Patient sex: F
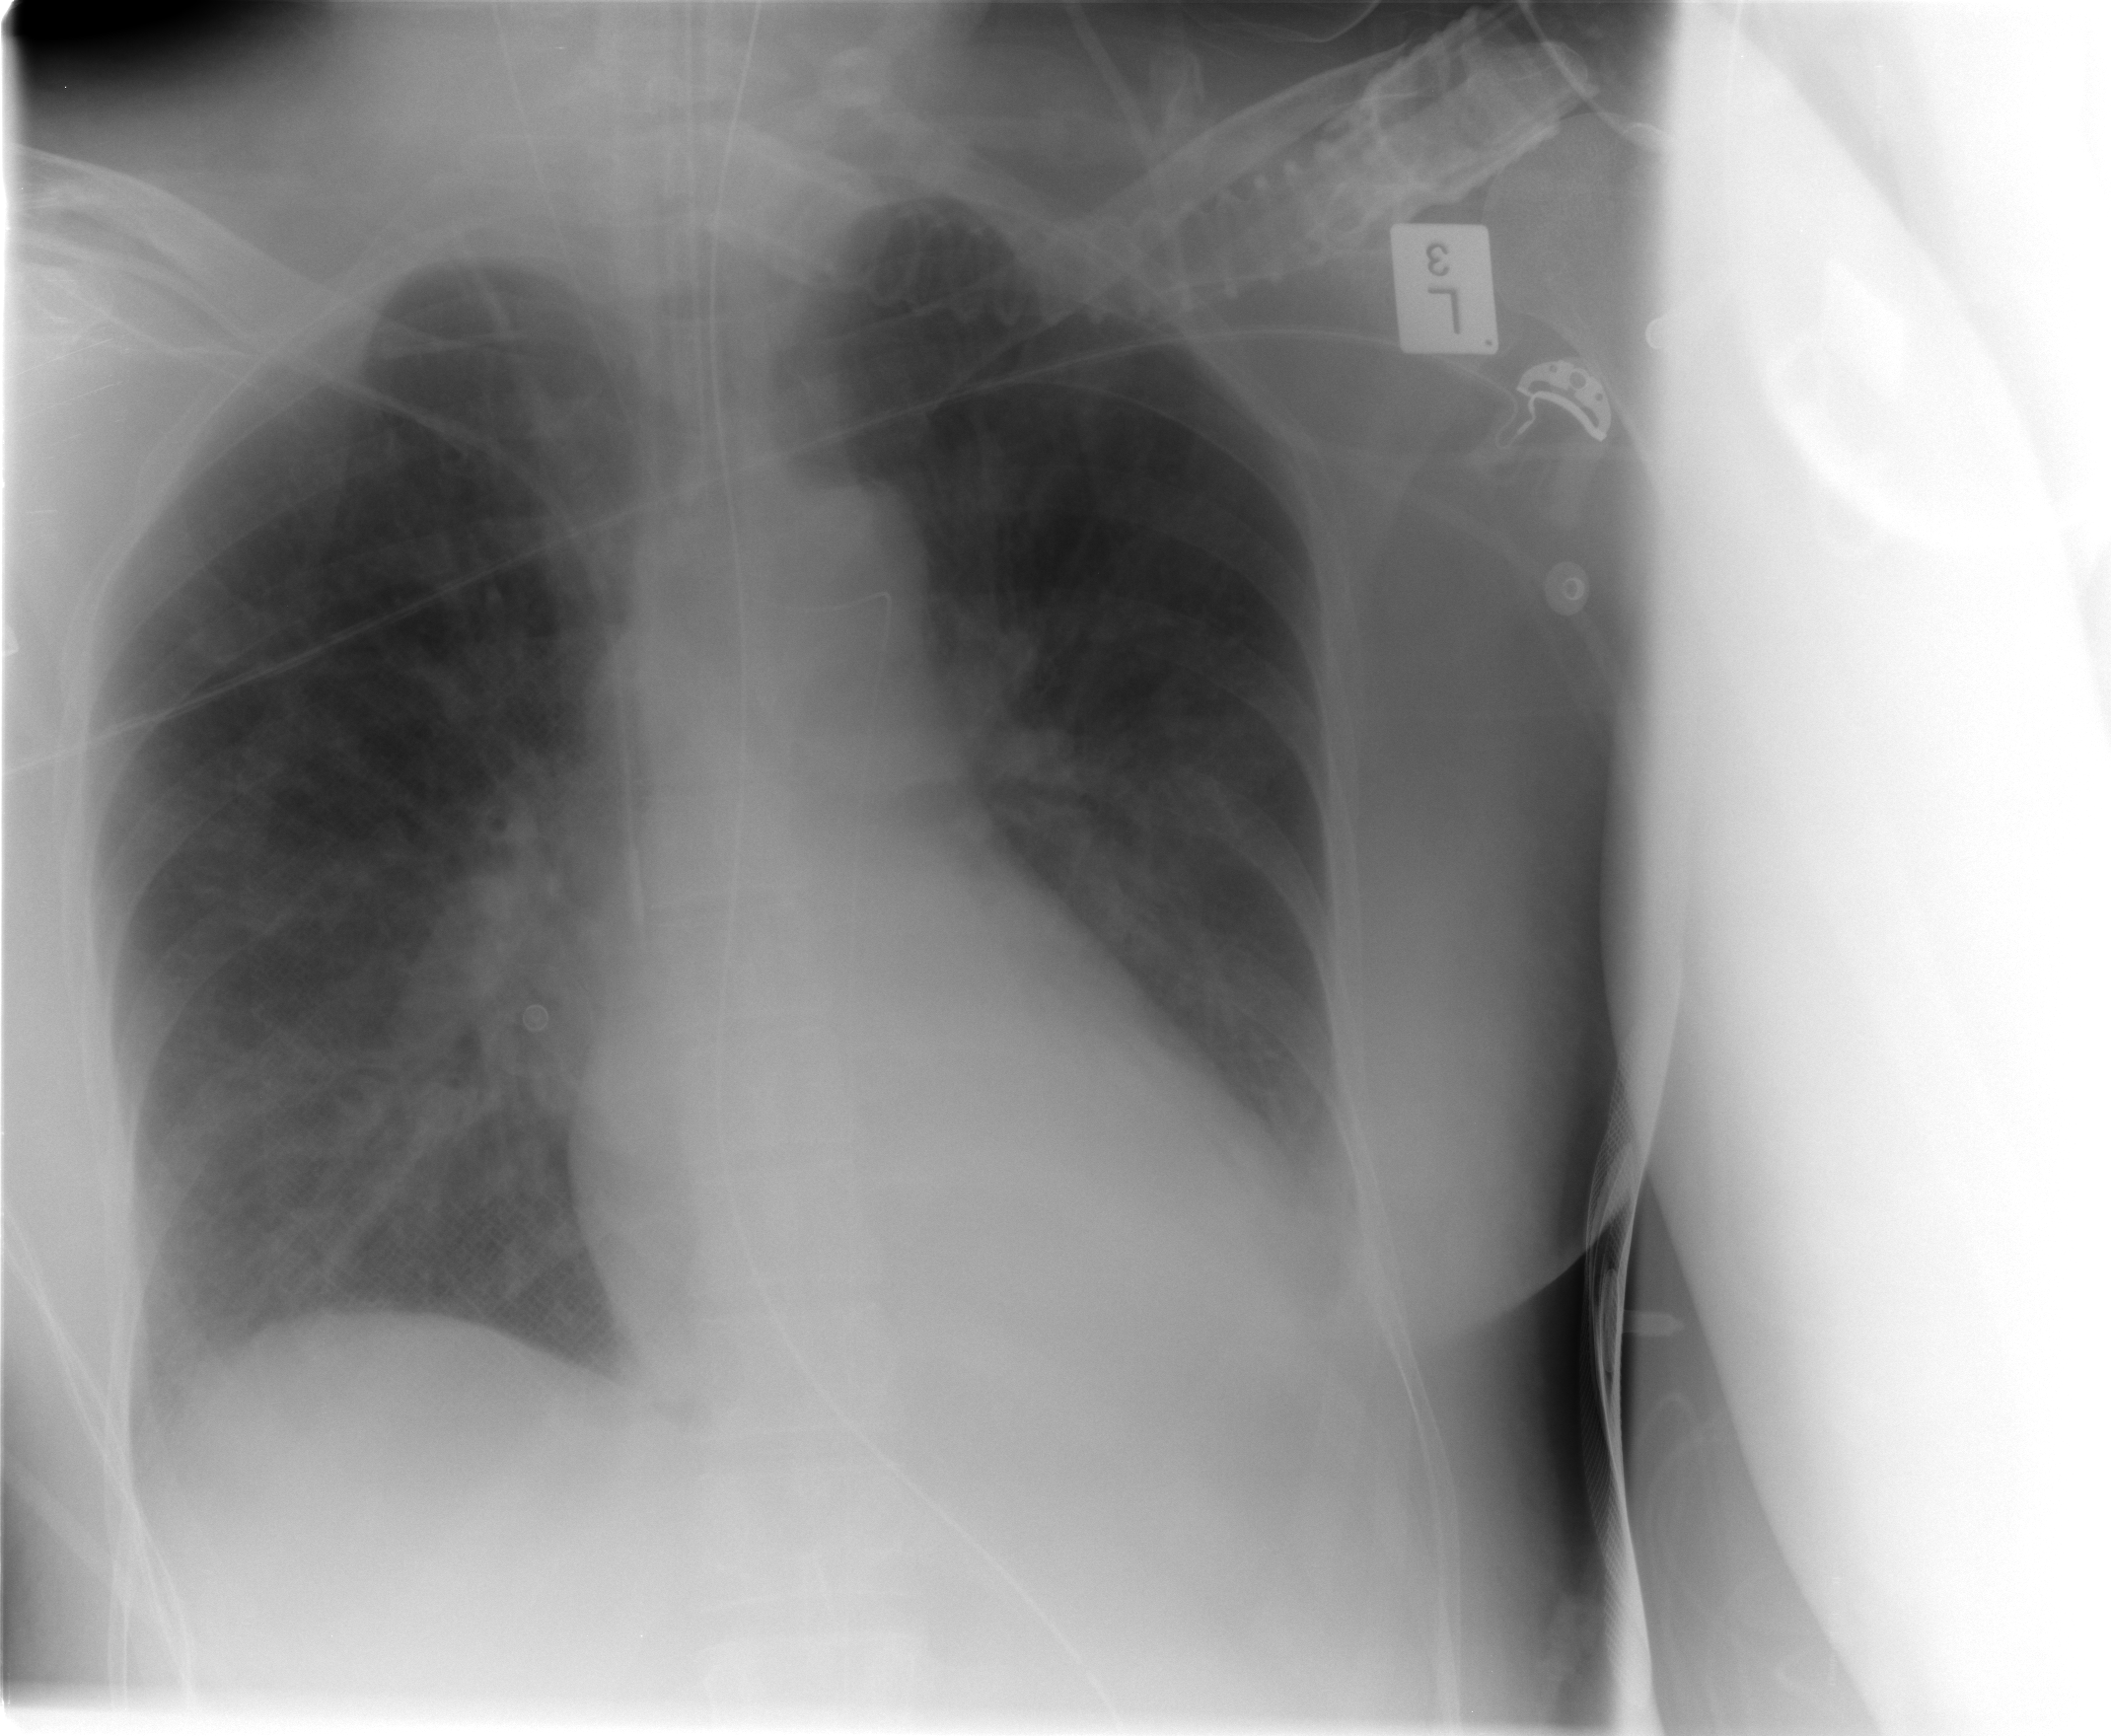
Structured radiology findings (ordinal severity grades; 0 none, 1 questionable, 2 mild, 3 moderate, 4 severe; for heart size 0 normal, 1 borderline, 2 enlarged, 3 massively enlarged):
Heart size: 0
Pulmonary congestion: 2
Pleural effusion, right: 1
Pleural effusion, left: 1
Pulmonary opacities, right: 1
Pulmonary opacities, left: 2
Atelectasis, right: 1
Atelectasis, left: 1